Question: I developped a small games like "minecraft". and I'm stuck for a few days on the calculation of the direction of the cursor.
Let me explain.
I would like to target a cube with my cursor in the middle of the screen and make it disappear with a click. But I do not see any how to recover this information ..
Can someone point me to a "sample / tutorial" or explanation please?
Thank you very much.
My screenShoot picture game :

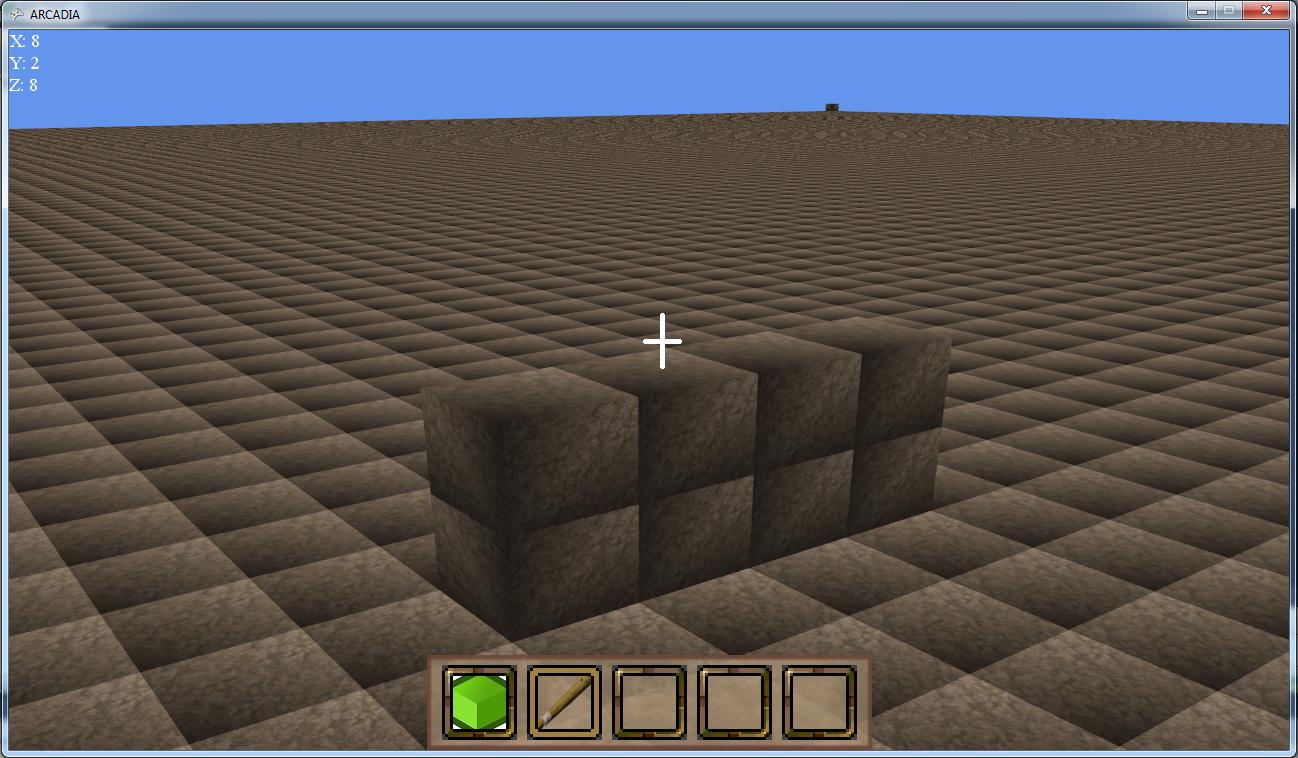
Answer: I take no credit for most of this--it's what I used in my 3D XNA game and it worked. The comments are fairly explanative. Basically it projects a 'Ray' straight from your cursor position and checks to see if it 'Intersects()' the boundingsphere of any map objects ('Unit's in this case)
'''
/// <summary>
/// Creates a Ray translating screen cursor position into screen position
/// </summary>
/// <param name="projectionMatrix"></param>
/// <param name="viewMatrix"></param>
/// <returns></returns>
public Ray CalculateCursorRay(Matrix projectionMatrix, Matrix viewMatrix)
{
// create 2 positions in screenspace using the cursor position. 0 is as
// close as possible to the camera, 1 is as far away as possible.
Vector3 nearSource = new Vector3(mousePosition, 0f);
Vector3 farSource = new Vector3(mousePosition, 1f);
// use Viewport.Unproject to tell what those two screen space positions
// would be in world space. we'll need the projection matrix and view
// matrix, which we have saved as member variables. We also need a world
// matrix, which can just be identity.
Vector3 nearPoint = GraphicsDevice.Viewport.Unproject(nearSource,
projectionMatrix, viewMatrix, Matrix.Identity);
Vector3 farPoint = GraphicsDevice.Viewport.Unproject(farSource,
projectionMatrix, viewMatrix, Matrix.Identity);
// find the direction vector that goes from the nearPoint to the farPoint
// and normalize it....
Vector3 direction = farPoint - nearPoint;
direction.Normalize();
// and then create a new ray using nearPoint as the source.
return new Ray(nearPoint, direction);
}
private Vector3 cursorRayToCoords(Ray ray, Vector3 cameraPos)
{
Nullable<float> distance = ray.Intersects(new Plane(Vector3.Up, 0.0f));
if (distance == null)
return Vector3.Zero;
else
{
return cameraPos + ray.Direction * (float)distance;
}
}
public override void Update(GameTime gameTime)
{
cursorRay = CalculateCursorRay(camera.Projection, camera.View);
cursorOnMapPos = cursorRayToCoords(cursorRay, cursorRay.Position);
checkInput(gameTime);
base.Update(gameTime);
}
/// <summary>
/// Returns the nearest unit to the cursor
/// </summary>
/// <returns>The unit nearest to the cursor</returns>
private Unit getCursorUnit()
{
Unit closestUnit = null;
float? nearestDistance = null;
float? checkIntersect = null;
foreach (Unit unit in map.Units)//checks to see if unit selection
{
checkIntersect = cursorRay.Intersects(unit.BoundingSphere);
if (checkIntersect != null)//if intersection detected
{
if (nearestDistance == null) //first unit found
{
closestUnit = unit;
nearestDistance = (float)checkIntersect;
}
else if ((float)checkIntersect < (float)nearestDistance)//for any others, only find the nearest
{
closestUnit = unit;
nearestDistance = (float)checkIntersect;
}
}
}
return closestUnit;
}
'''